Question: I have a home page in which i have two DIVs (left & right).
in left div i will be having some items. and in right div its details.
(please see the image)

here, clicking on an item in the left div, its corresponding details should get loaded.
i have two separate views for the two divs. I am able to load the left view from the controller function.
But I should load the right div based on the 'item_id' of the left div item without any page refresh.
for that I will send 'item_id' via jQuery '$.post' and get the 'details_page'.
my view of the details page is as fillows
'''
<div class="title"><?php echo $title; ?></div>
<div class="details">
<div class="author"><?php echo $author; ?></div>
<div class="pagedata"><?php echo $pagedata; ?></div>
</div>
'''
these PHP variables should get replaced when details page gets loaded.
Please help me in coding the above scenario using jQuery in codeigniter.
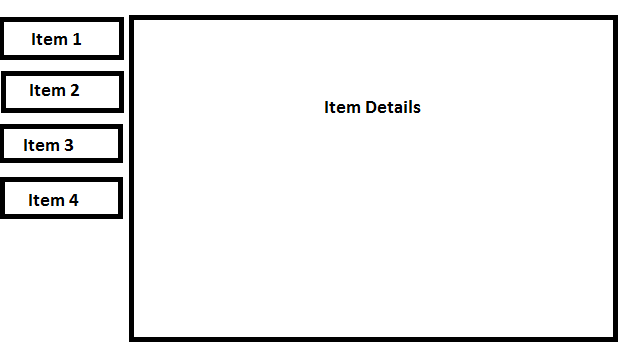
Answer: In your PHP controller, you need a method that serves the views :
'''
class Foo extends CI_Controller {
public function getItem($item) {
// the view holds the html for the right div
$this->load->view($item);
}
}
'''
in jquery, you can then fetch the view like this:
'''
$.get('example.com/foo/getItem/item1', function(resp){
$('#contentDiv').html(resp);
}, 'html');
'''
You would, of course, call this jquery code snippet everytime a pane on the left div is clicked with the appropriate item name.